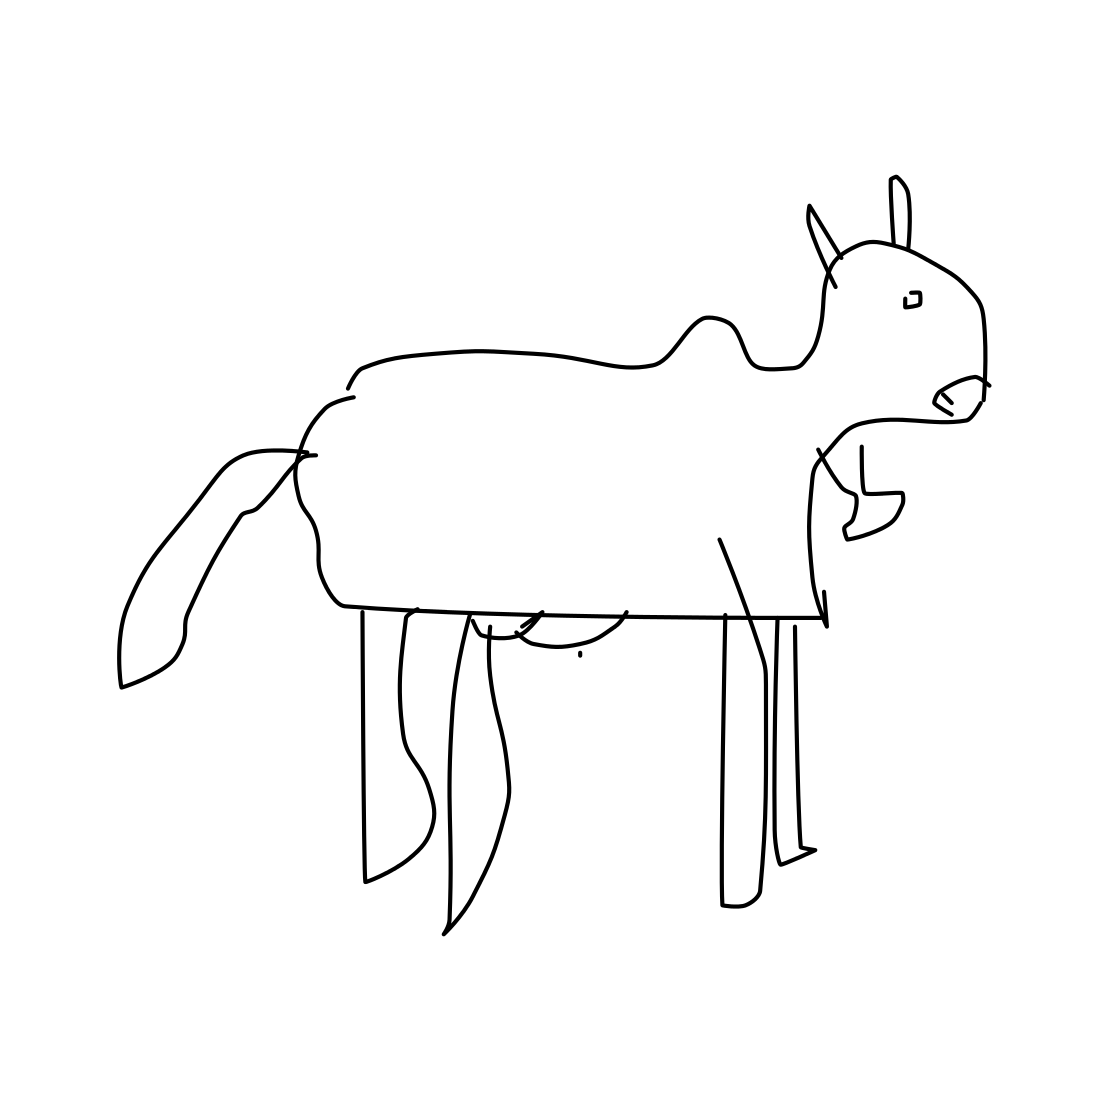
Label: cow